Question: In myViewController.m I'm trying to add as subview a custom UIView called :
'''
-(void)viewDidLoad {
AlbumView *album = [[AlbumView alloc]init];
[self.view addSubView:album];
NSLog(@"album-frame: %@",NSStringFromCGRect(album.frame));
}
'''
The NSLog is printing :
Since the AlbumView class has the following Xib and I can still see it correctly sized when I build and run my app, even if I didn't use any initWithFrame: method to initialize it. So I was wondering:
-

The following is The Xib class - AlbumView.m
'''
-(void)setupView{
[[NSBundle mainBundle] loadNibNamed:@"AlbumView" owner:self options:nil];
[self addSubview:self.view]; //where self.view is IBOutlet connected with the actual Xib view I posted above
}
-(id)initWithFrame:(CGRect)frame{
if((self = [super initWithFrame:frame])){
[self setupView];
}
return self;
}
-(id)initWithCoder:(NSCoder *)aDecoder{
if((self = [super initWithCoder:aDecoder])){
[self setupView];
}
return self;
}
- (void) awakeFromNib
{
[super awakeFromNib];
[self addSubview:self.view];
}
'''
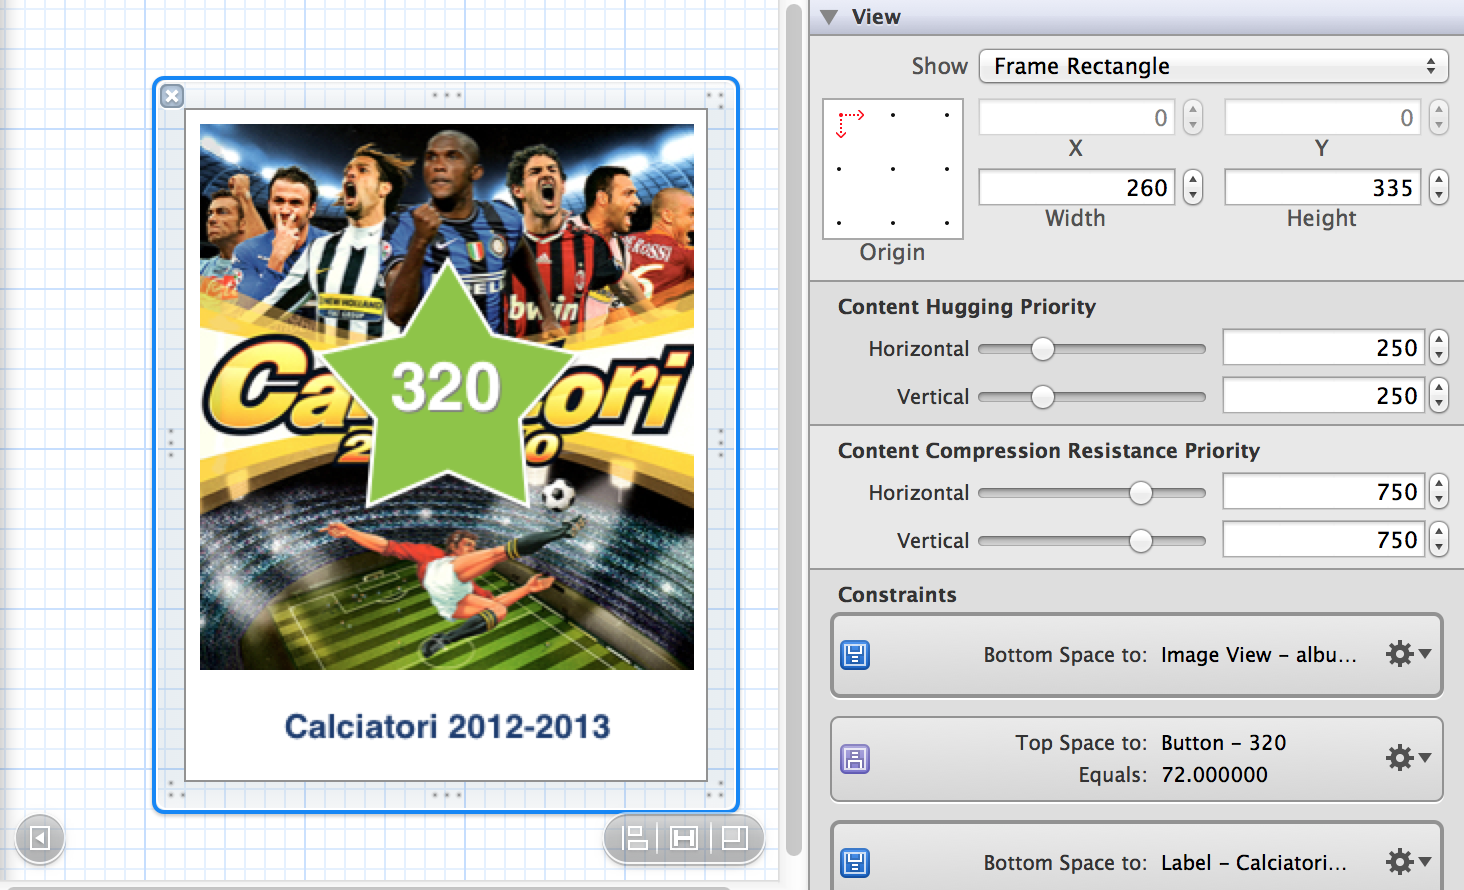
Answer: You're initializing 'AlbumView' by sending it the 'init' message, which is equivalent to sending it 'initWithFrame:CGRectZero'. Then, after you load the nib, you're not doing anything to change your frame to match the contents of the xib. Try this:
'''
-(void)setupView{
[[NSBundle mainBundle] loadNibNamed:@"AlbumView" owner:self options:nil];
// Make my frame size match the size of the content view in the xib.
CGRect newFrame = self.frame;
newFrame.size = self.view.frame.size;
self.frame = newFrame;
[self addSubview:self.view]; //where self.view is IBOutlet connected with the actual Xib view I posted above
}
'''